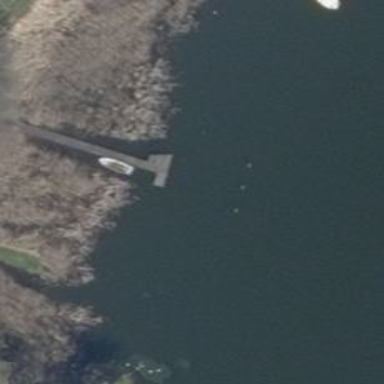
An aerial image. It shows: Man-made pier.